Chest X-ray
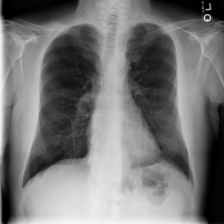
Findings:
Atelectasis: negative
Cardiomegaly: negative
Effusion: negative
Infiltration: negative
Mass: negative
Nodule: negative
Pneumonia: negative
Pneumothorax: negative
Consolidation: negative
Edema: negative
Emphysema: positive
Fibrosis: negative
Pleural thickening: negative
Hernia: negative